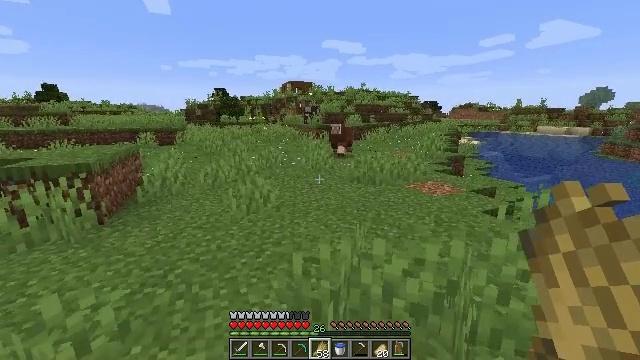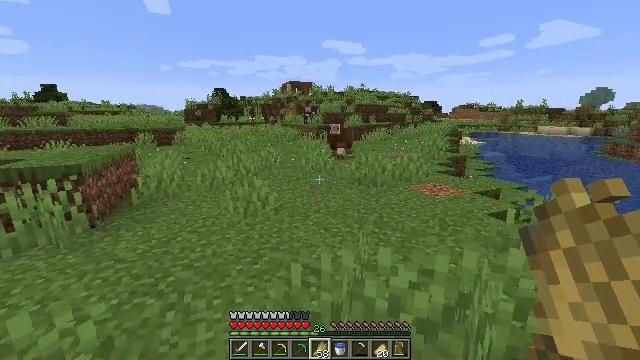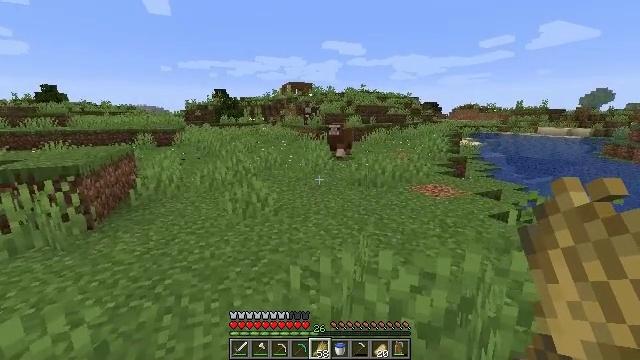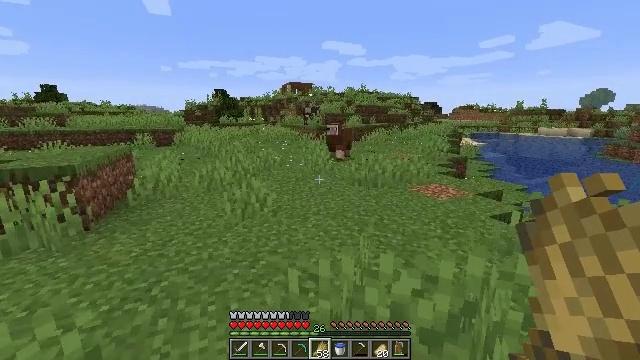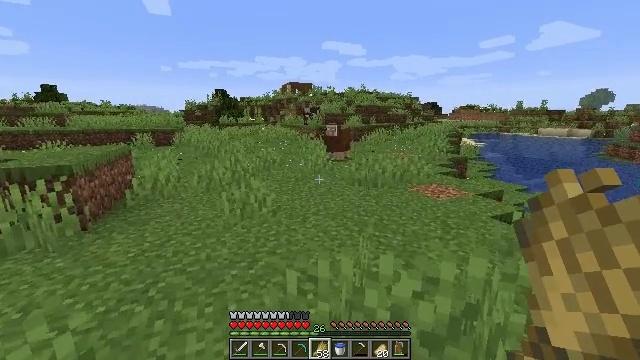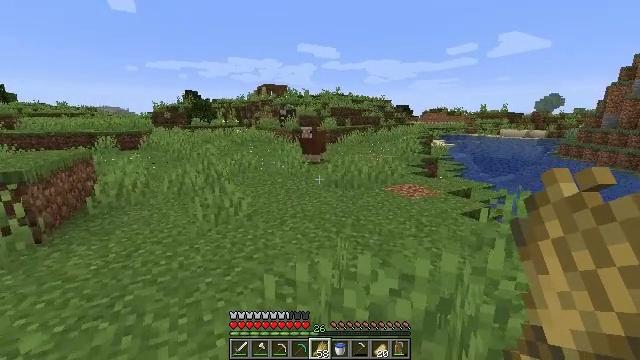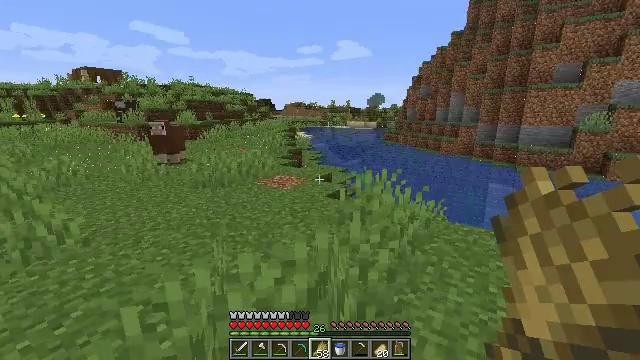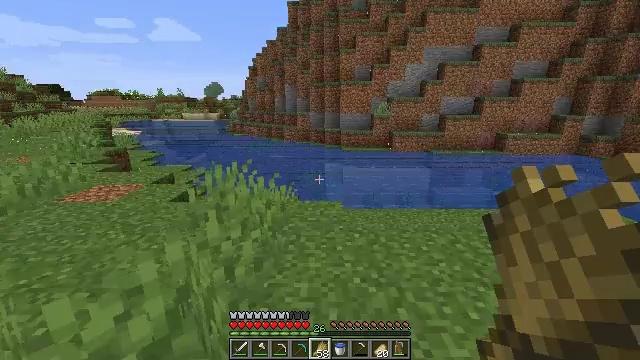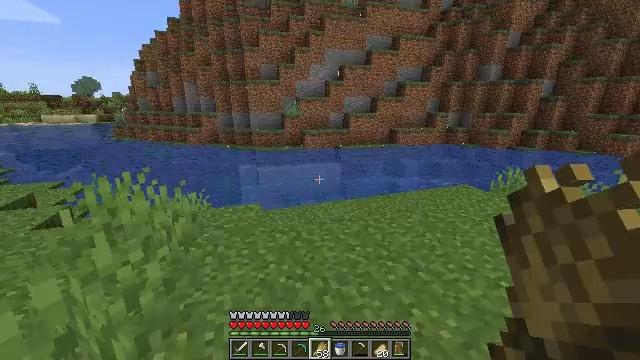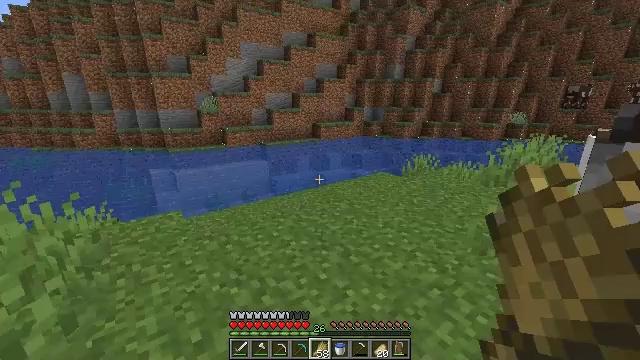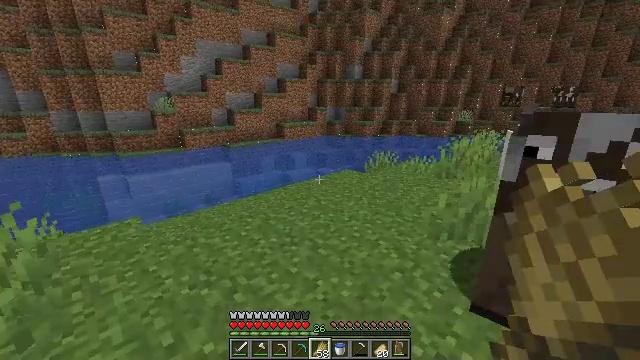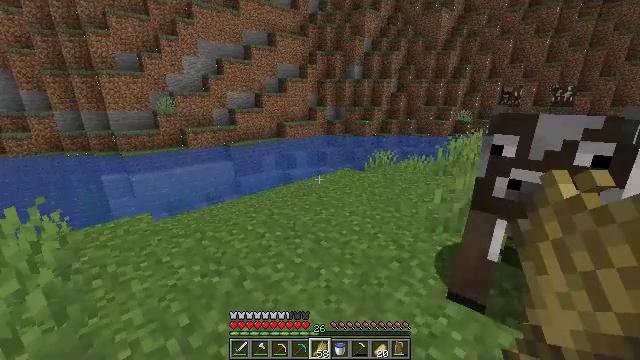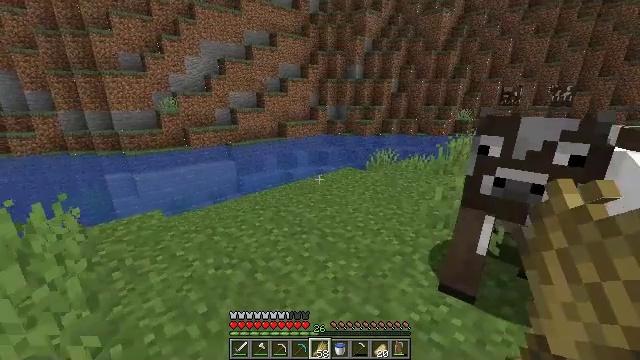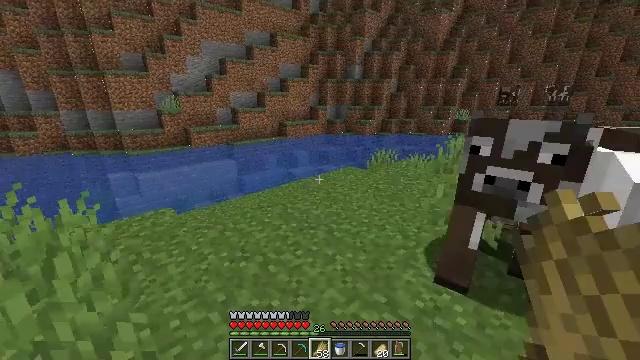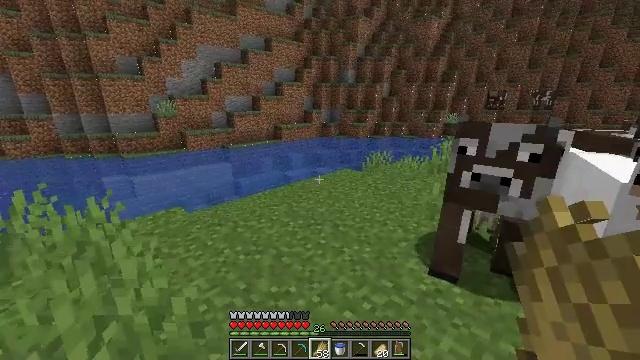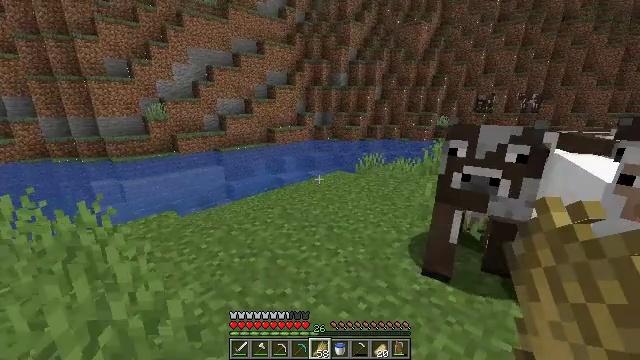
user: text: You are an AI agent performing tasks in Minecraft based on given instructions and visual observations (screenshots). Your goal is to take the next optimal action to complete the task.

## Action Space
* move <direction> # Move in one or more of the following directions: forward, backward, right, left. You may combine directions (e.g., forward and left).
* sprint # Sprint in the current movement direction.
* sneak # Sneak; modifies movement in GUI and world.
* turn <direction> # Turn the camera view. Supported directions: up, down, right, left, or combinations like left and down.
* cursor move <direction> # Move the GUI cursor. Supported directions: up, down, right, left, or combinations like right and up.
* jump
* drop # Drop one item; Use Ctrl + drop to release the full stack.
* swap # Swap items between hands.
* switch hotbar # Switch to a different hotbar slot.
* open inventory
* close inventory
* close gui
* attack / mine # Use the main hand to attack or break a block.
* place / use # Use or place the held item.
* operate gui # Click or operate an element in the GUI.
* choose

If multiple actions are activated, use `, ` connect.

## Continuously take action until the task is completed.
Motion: motion action
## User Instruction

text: Left click to destroy the birch fence.
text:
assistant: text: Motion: no_op
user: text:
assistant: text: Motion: no_op
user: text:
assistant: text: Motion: no_op
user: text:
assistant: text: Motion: no_op
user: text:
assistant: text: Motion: turn right
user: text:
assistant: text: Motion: turn right and down
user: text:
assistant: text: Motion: turn right and down
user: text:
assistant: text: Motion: turn right
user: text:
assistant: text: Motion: move back, turn right
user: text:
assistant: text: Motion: move back, turn right
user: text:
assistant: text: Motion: move back and move left
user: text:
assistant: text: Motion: move back and move left
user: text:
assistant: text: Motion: move back and move left
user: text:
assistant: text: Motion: move back and move left, turn right
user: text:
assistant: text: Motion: move back and move left, turn right
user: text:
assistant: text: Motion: turn right
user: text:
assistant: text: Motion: turn right
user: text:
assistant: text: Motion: turn right
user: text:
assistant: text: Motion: turn right
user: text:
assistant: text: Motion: move back and move left, turn right
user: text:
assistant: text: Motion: move back and move left, turn right
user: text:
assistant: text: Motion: move back and move left
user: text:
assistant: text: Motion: move back and move left
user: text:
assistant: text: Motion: move back and move left, turn right
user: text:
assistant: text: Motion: move back and move left, turn right
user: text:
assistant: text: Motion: turn right
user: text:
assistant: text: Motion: turn right
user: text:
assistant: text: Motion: move left, turn right
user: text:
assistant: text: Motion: move back and move left, turn right
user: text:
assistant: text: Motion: move back and move left, turn right